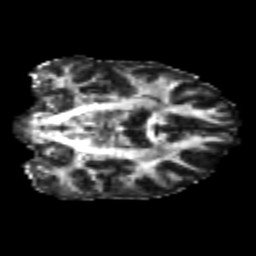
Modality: FA
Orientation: coronal
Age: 20
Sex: male
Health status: healthy
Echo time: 0.074 s